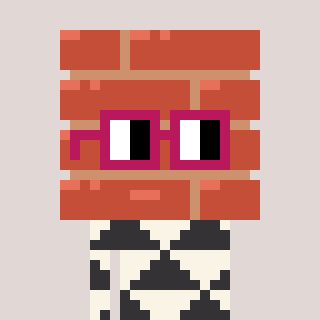
a pixel art character with square dark red glasses, a wall-shaped head and a grayscale-colored body on a warm background